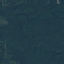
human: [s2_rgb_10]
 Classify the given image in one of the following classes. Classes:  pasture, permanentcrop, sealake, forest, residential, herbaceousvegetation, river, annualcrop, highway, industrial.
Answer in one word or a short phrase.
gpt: Forest